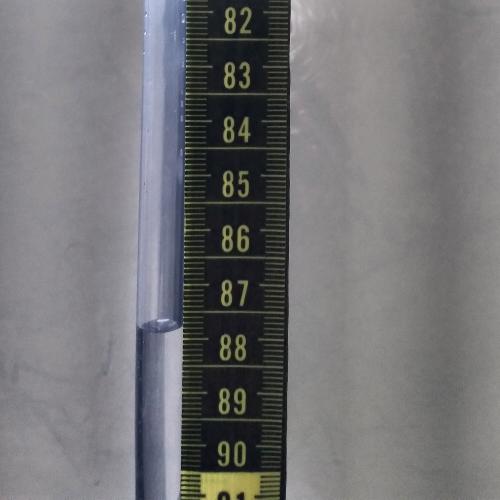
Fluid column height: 87.8 cm